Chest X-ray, PA view. Patient: 54 years old, sex M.
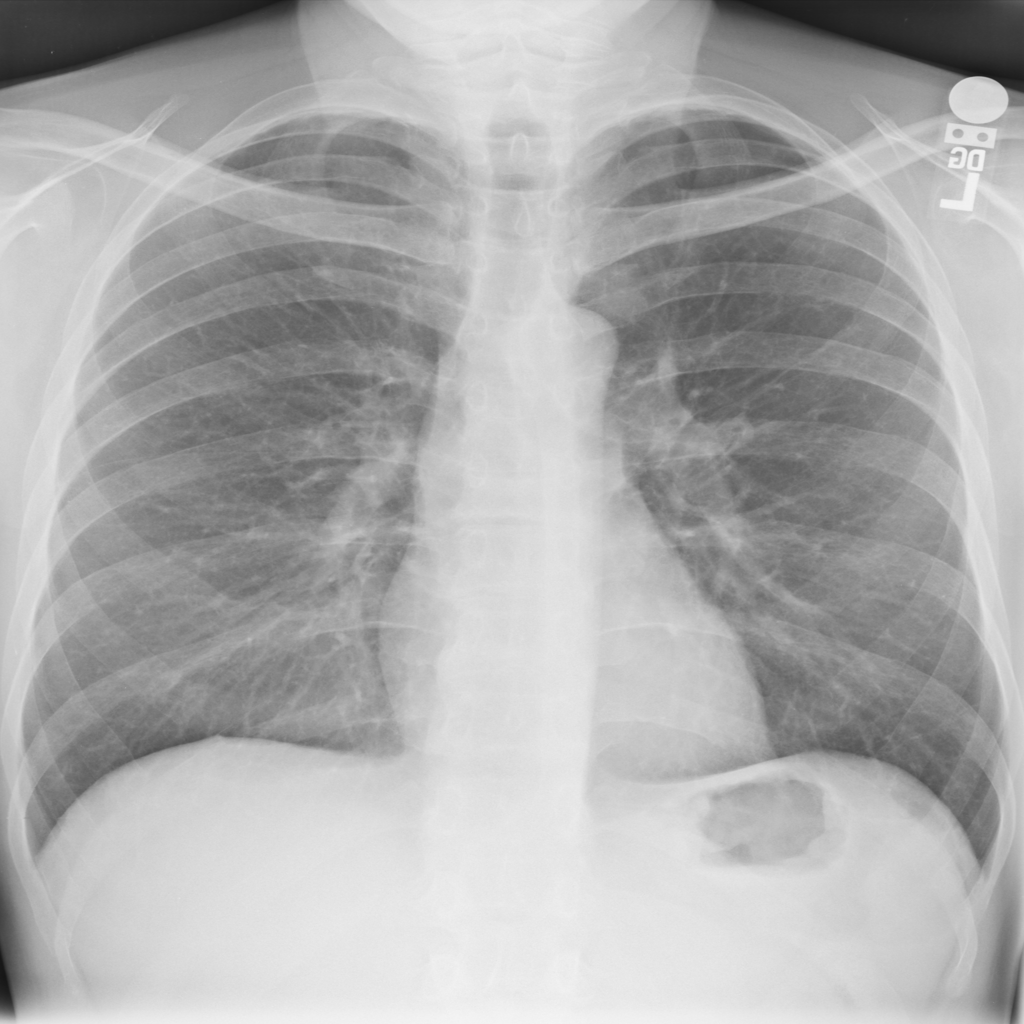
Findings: No Finding